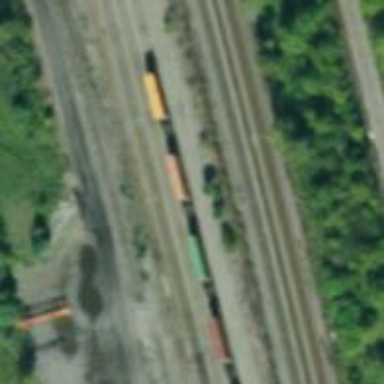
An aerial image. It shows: Railway yard used for servicing trains.